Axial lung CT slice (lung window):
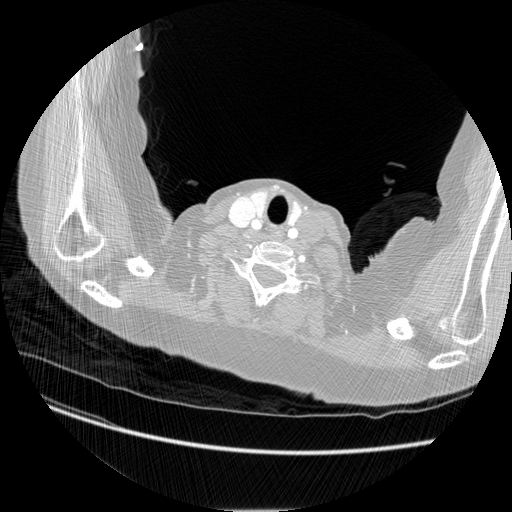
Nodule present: no